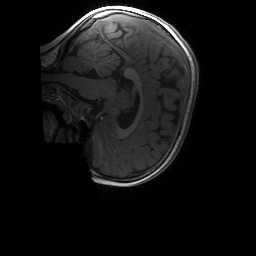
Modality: T1w
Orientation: sagittal
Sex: female
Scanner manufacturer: siemens
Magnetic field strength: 3 T
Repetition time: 1.9 s
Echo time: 0.00243 s